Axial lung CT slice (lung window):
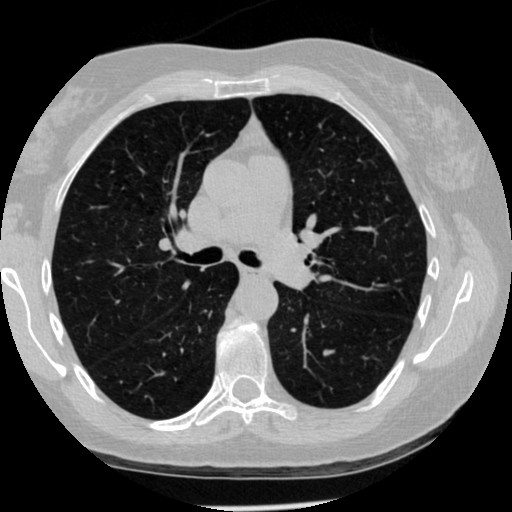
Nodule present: no